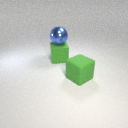
large green rubber cube below large blue metal sphere